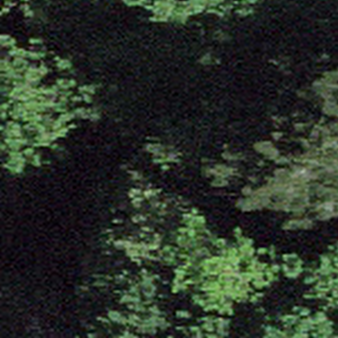
Label: other